Question: I have a database with a lot of "listings" structured as such:

I want to get 10 listings, starting or ending at a certain priority value, with a size value (child node) range between 9 and 10.5 and have the result ordered by date.
I've looked at an abundance of SO posts and Firebase examples, but I can't seem to find any solution.
Can it really be the case that this isn't possible in Firebase? It's quite a common use-case as far as I know.
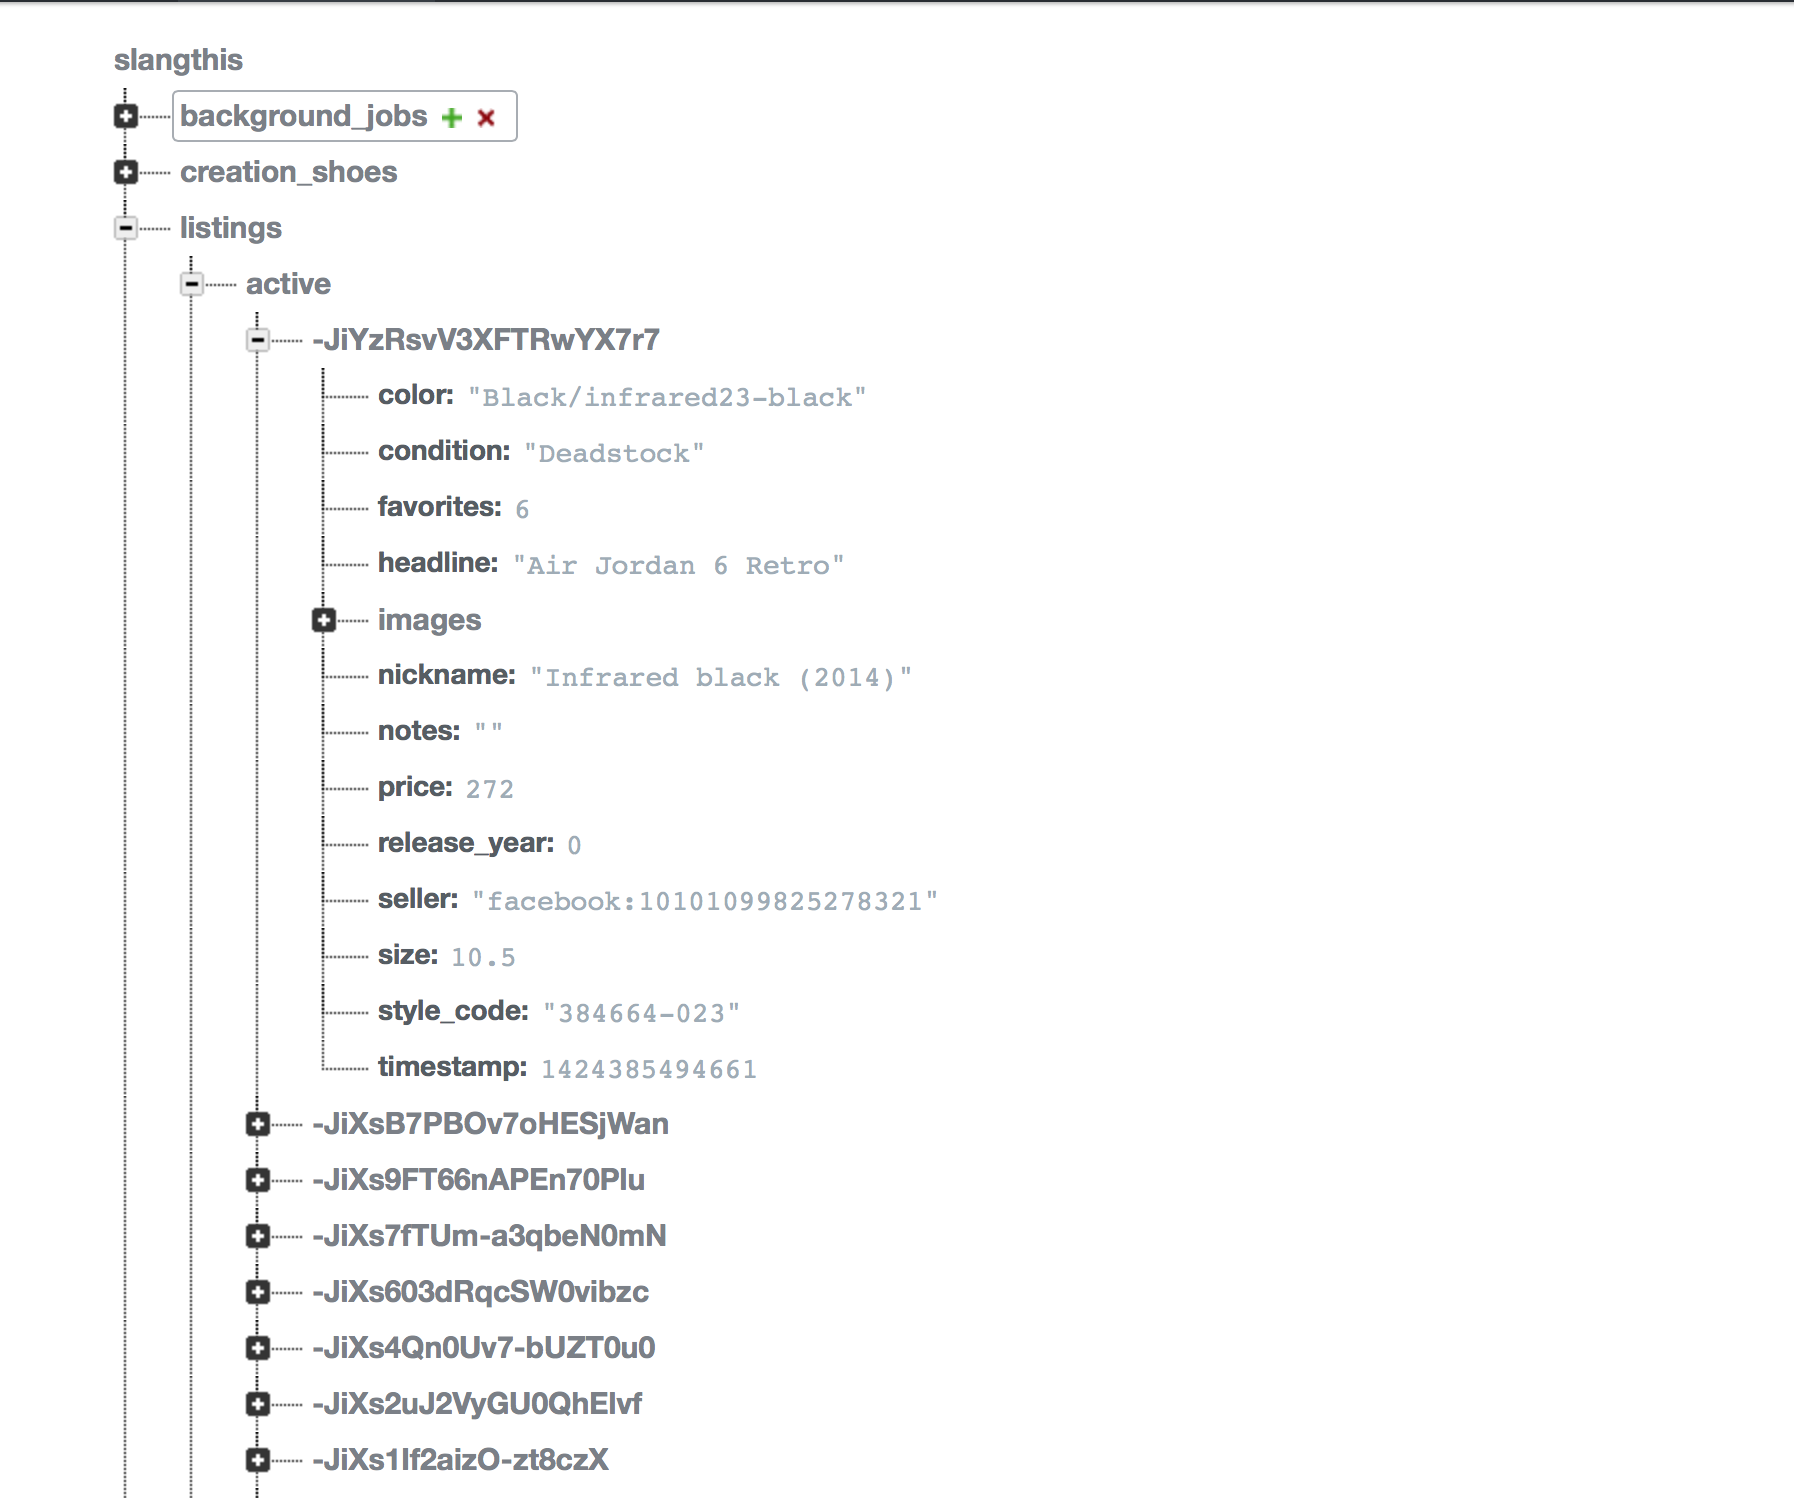
Answer: You may want to review the <URL> in Firebase documentation.
Take a look at range queries. 'startAt()' and 'endAt()' allow you to look for shoes with specific sizes by setting starting and ending points for your queries.
For example, if we wanted to find all shoes that are between '9' and '10.5', combine 'orderByChild()', 'startAt', and 'endAt'. Something like:
'''
var ref = new Firebase(URL);
ref.orderByChild("timestamp").startAt("9").endAt("10.5").on("child_added", function(snapshot) {
console.log(snapshot.key());
});
'''
If you could provide a code sample, then it would make it easier to pinpoint the solution. You may have to tweak your data model if you want to order your query by multiple keys.